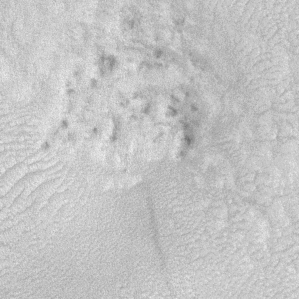
Label: frost